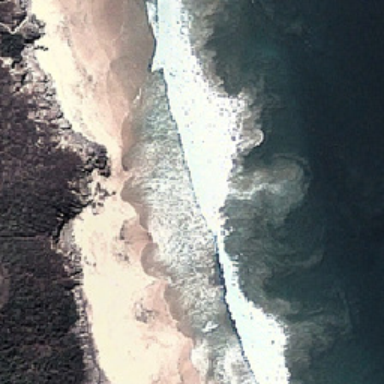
The boundary of the wave is zigzag .